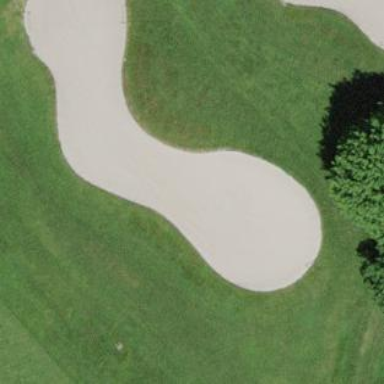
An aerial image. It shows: Golf bunker filled with natural sand.